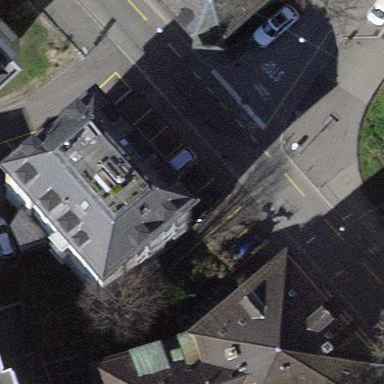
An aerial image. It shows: Office building.